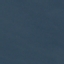
Land use / land cover class: SeaLake